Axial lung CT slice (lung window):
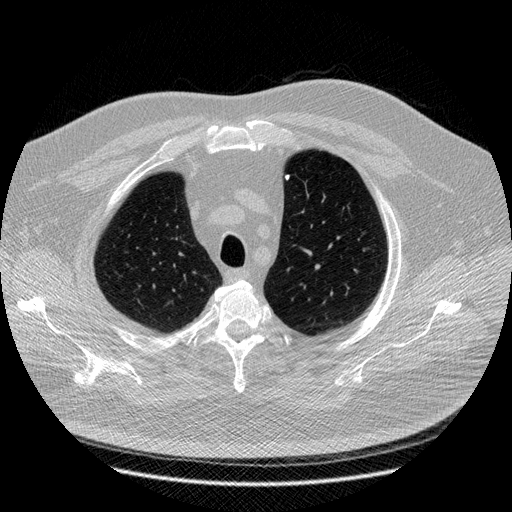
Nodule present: yes
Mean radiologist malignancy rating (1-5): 1